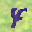
Label: 4